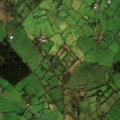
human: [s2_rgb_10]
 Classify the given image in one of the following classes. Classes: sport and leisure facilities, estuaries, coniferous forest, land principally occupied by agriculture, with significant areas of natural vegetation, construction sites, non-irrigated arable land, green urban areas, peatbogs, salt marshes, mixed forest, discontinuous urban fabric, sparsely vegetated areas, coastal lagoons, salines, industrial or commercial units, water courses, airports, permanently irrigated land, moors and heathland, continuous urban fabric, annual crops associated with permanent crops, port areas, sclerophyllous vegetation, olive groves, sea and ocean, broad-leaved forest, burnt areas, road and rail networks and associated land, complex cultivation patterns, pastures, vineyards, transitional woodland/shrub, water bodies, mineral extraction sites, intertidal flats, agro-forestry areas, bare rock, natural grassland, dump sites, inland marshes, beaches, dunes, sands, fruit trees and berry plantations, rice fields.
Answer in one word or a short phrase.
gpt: pastures